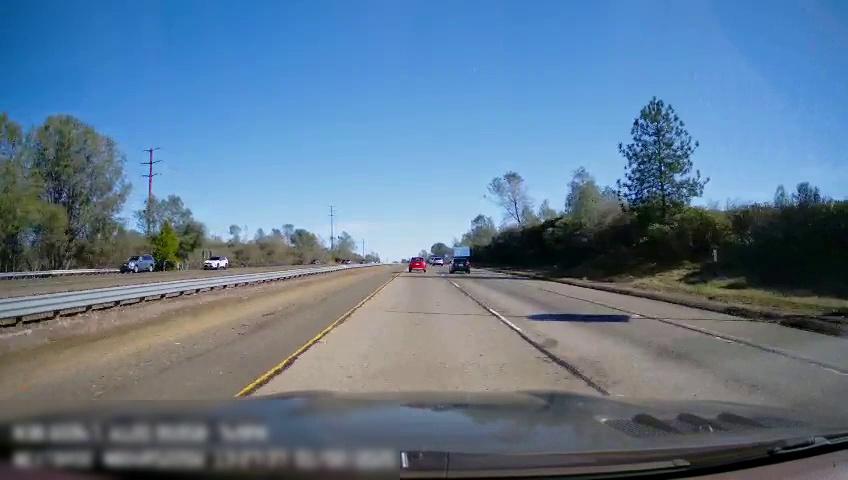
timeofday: Day
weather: Sunny
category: Drivable Space
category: Drivable Space
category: Vehicles | SUV
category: Vehicles | SUV
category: Vehicles | SUV
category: Vehicles | SUV
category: Vehicles | SUV
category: Lanes | Current Lane
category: Lanes | Current Lane
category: Lanes | Alternate Lane
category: Traffic | Signs